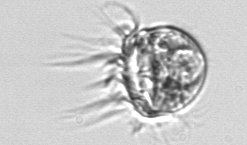
Label: Leegaardiella_ovalis